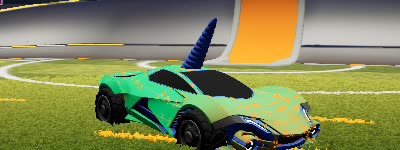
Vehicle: werewolf